Field crop: maize
Growth stage: 2
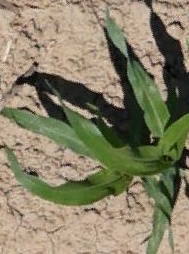
Species: maize